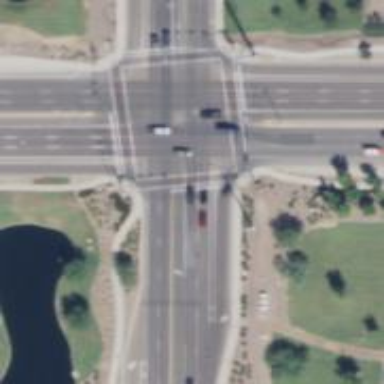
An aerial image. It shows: Crossing road.